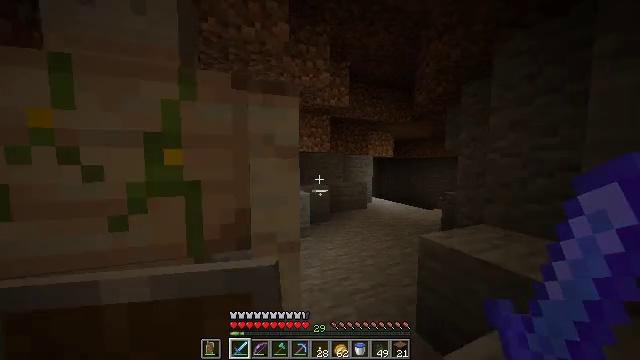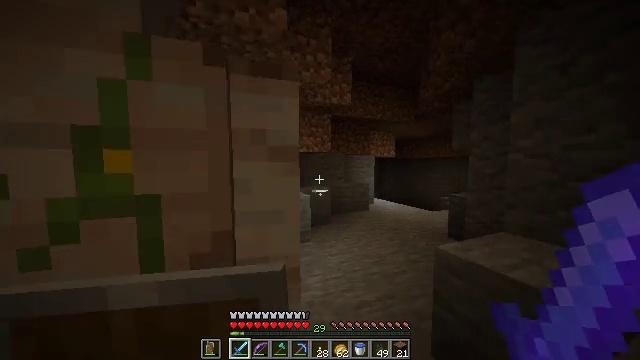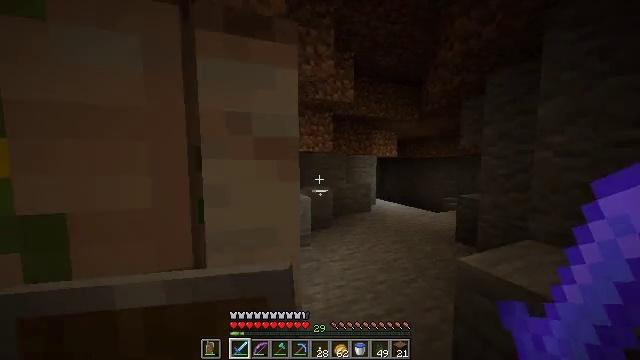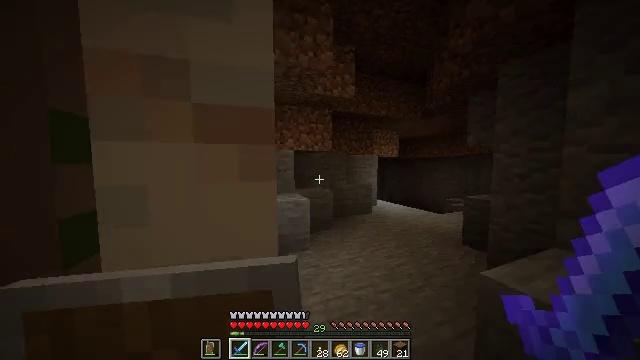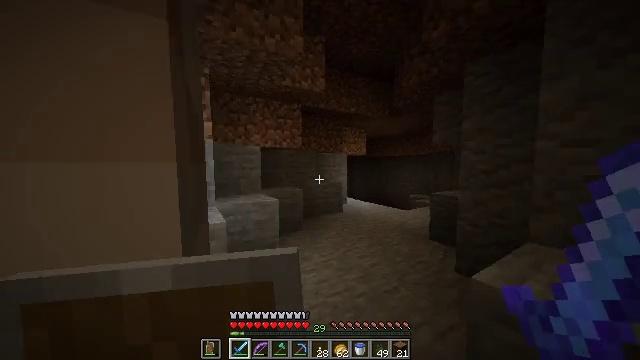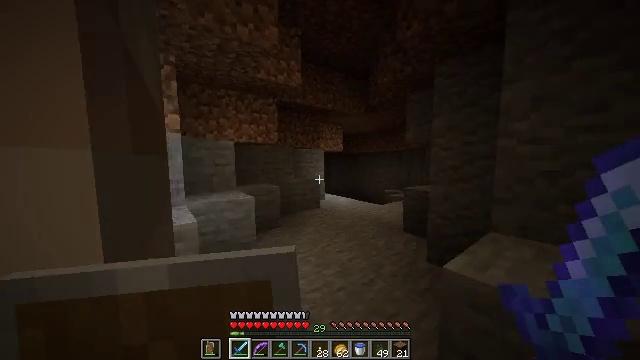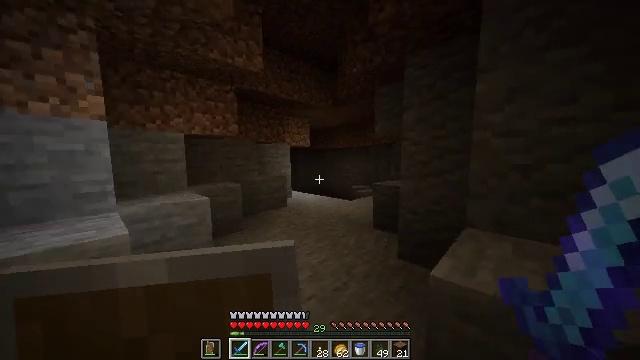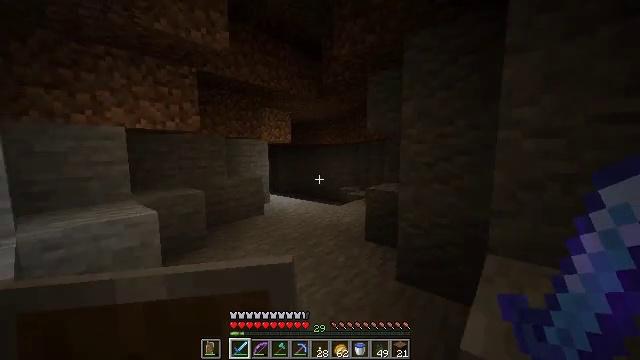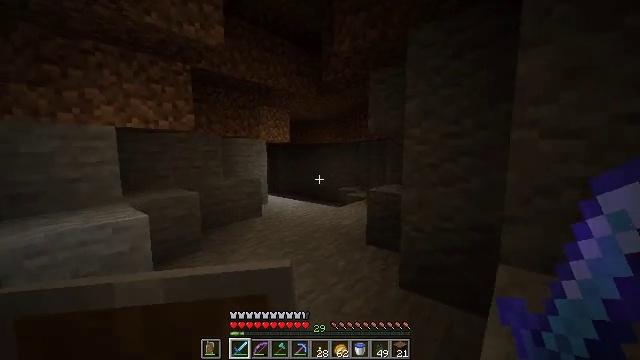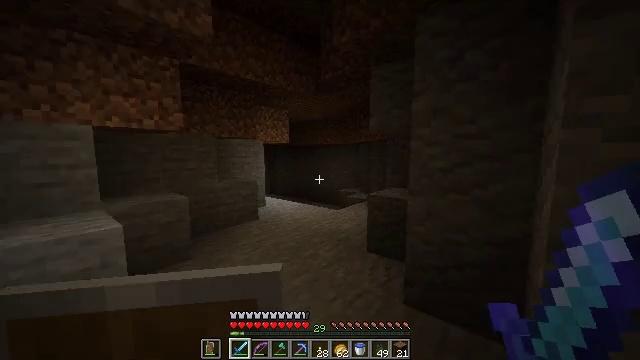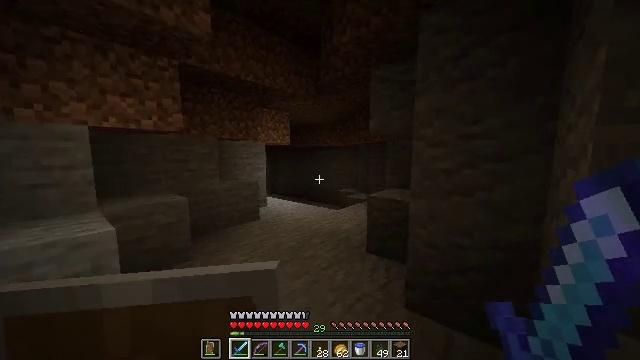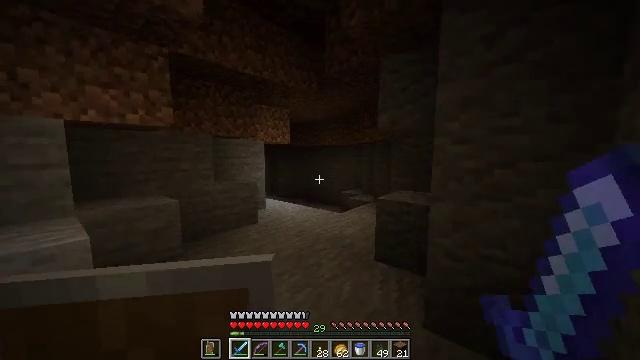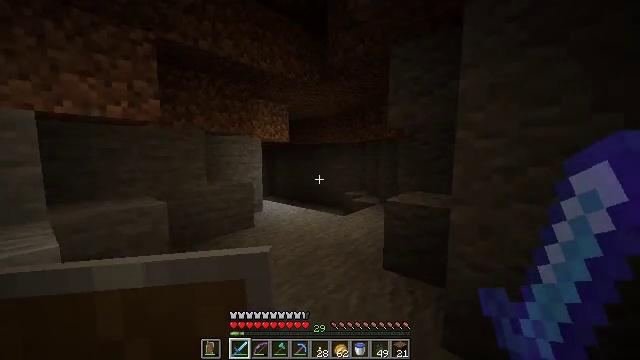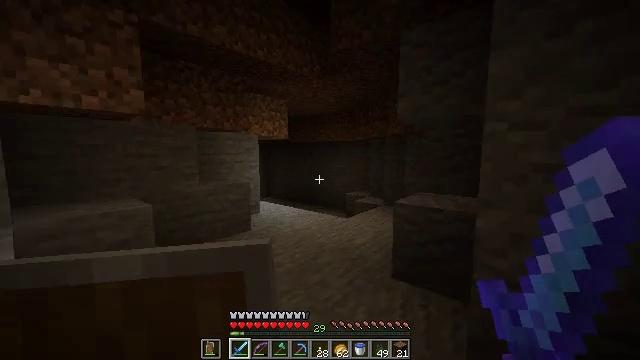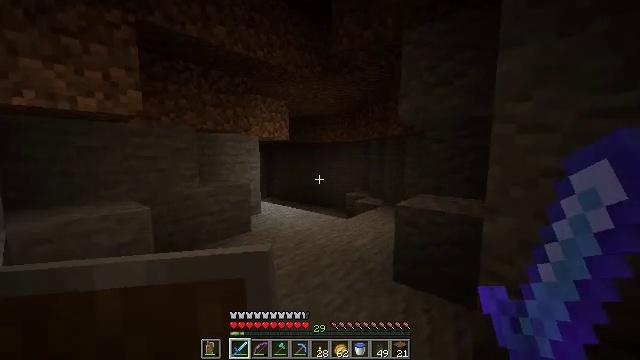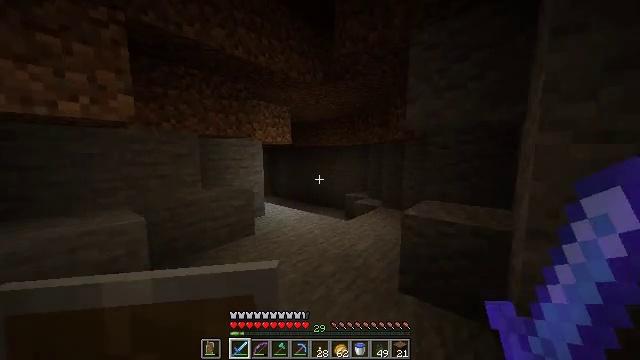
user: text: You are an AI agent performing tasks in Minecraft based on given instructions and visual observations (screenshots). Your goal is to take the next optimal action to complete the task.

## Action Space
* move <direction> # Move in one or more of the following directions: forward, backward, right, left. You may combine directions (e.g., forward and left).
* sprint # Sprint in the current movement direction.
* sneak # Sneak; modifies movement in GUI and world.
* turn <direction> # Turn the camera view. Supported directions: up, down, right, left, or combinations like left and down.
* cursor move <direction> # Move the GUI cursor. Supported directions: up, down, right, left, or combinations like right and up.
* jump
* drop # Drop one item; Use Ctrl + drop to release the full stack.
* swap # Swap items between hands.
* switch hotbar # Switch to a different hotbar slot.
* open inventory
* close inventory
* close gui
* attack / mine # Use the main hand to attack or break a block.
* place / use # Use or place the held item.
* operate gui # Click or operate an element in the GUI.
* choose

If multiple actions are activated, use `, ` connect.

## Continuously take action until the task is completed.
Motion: motion action
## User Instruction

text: Harvest the mature beetroots.
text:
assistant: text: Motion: move forward
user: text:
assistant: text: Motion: move forward
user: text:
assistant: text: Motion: move forward
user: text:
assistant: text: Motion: move forward, turn right
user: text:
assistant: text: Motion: move forward, turn right and down
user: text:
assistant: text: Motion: move forward, turn right
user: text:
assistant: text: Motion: move forward, turn right
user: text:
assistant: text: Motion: move forward, sprint
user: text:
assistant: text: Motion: move forward, sprint
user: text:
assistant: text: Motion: move forward, sprint
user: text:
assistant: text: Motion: move forward
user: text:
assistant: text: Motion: move forward
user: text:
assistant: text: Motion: move forward
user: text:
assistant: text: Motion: move forward
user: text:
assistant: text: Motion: move forward
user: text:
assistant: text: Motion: move forward
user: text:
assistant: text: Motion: move forward
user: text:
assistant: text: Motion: move forward
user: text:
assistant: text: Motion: move forward
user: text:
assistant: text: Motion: move forward
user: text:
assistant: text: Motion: move forward, turn left
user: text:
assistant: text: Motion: move forward
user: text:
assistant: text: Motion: move forward
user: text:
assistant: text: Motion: move forward
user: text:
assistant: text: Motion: move forward
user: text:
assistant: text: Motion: move forward
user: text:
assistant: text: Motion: move forward
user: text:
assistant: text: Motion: move forward
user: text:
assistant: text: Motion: move forward
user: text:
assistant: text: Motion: move forward, turn left